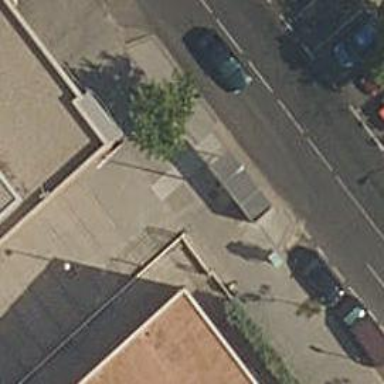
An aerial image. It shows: Bus stop with platform for public transport.